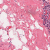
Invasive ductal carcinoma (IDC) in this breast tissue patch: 0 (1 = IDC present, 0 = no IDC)